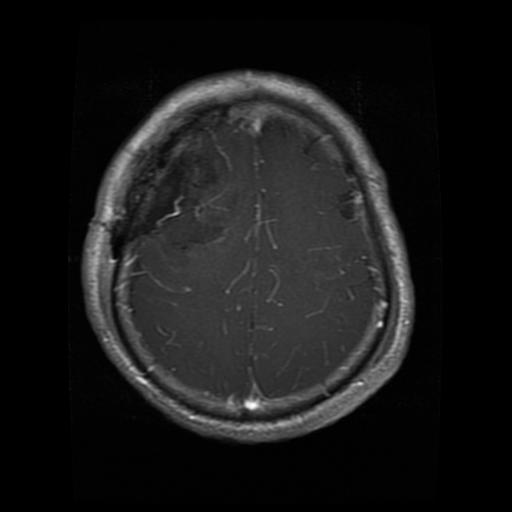
Label: glioma